Question: I'm trying to find a plugin for a simple slideshow without thumbnails.
I am working on the php side of the project so I can't spend more time on creating a slideshow.. so I thought I might just use a simple plugin for the slideshow that I need.
most of the ones on google has thumbnails or very bloated.. all i need is a light weight and basic (responsive if possible) out of the box slideshow for quick implementation into my project.
PS. I'm not asking anyone to write me a code. if you know any plugins then please do share.
something close to the image bellow:

any help would be appreciated.
Thanks
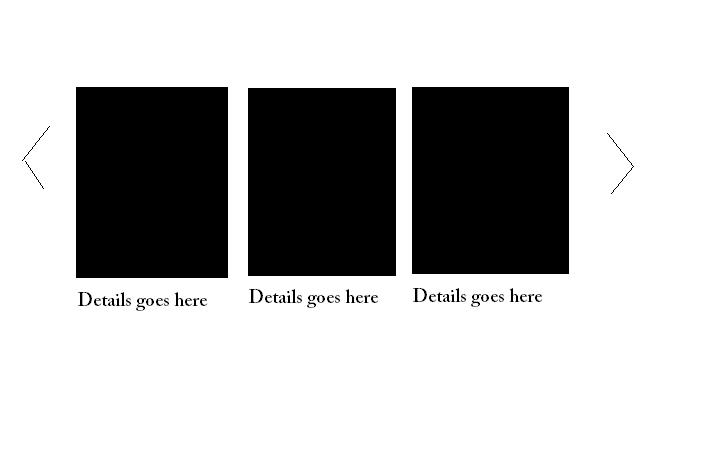
Answer: Did you try <URL>? It is just a content slider, and capable of sliding basic 'LI' or 'DIV' content.
'''
<!-- jQuery library (served from Google) -->
<script src="//ajax.googleapis.com/ajax/libs/jquery/1.8.2/jquery.min.js"></script>
<!-- bxSlider Javascript file -->
<script src="/js/jquery.bxslider.min.js"></script>
<!-- bxSlider CSS file -->
<link href="/lib/jquery.bxslider.css" rel="stylesheet" />
'''
'''
<ul class="bxslider">
<li><img src="/images/pic1.jpg" /></li>
<li><img src="/images/pic2.jpg" /></li>
<li><img src="/images/pic3.jpg" /></li>
<li><img src="/images/pic4.jpg" /></li>
</ul>
'''
'''
$(document).ready(function(){
$('.bxslider').bxSlider();
});
'''